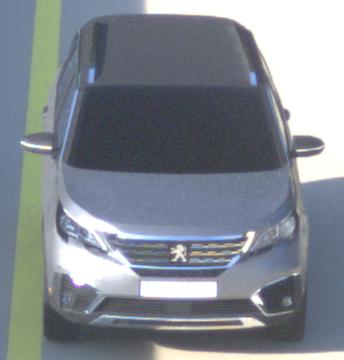
Make: Peugeot
Model: 5008 1.2 PureTech 130 Active
Detailed model: 5008 (II) (03/17 - 09/20)
Model produced from: 2017/03
Model produced until: 2018/07
Doors: 5
Color: gray
Road condition: dry road
Daytime: sunrise or sunset
Contrast: medium contrast